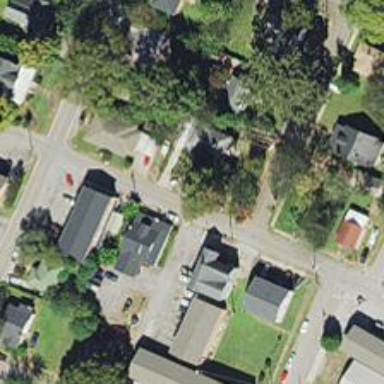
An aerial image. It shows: Alleyway designated as service road.